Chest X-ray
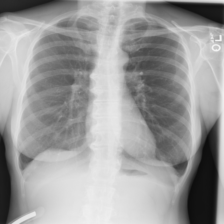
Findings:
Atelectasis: negative
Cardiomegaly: negative
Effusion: negative
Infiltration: negative
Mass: negative
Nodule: negative
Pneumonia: negative
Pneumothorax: negative
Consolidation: negative
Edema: negative
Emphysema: negative
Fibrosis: negative
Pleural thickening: negative
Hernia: negative